Question: I have a problem in running a new project which I downloaded from github. It shows exclamation sign just on project name as shown in below images it must be problem with build path but i dont know how to deal with it...
thanks for help

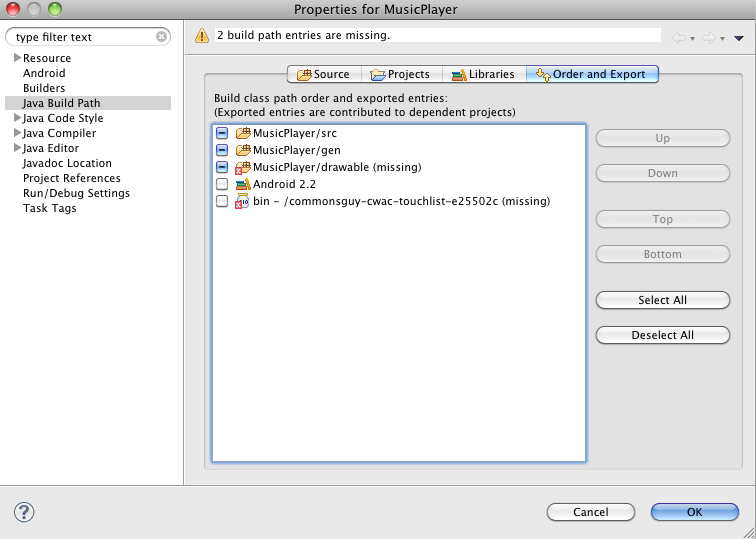
Answer: In the Last image you can See Source option, Click on that.
Then Select the Package which you want to Remove.
And ya that's It.